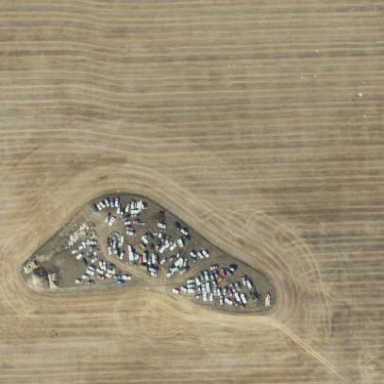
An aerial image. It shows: Industrial area designated as auto wrecker yard.